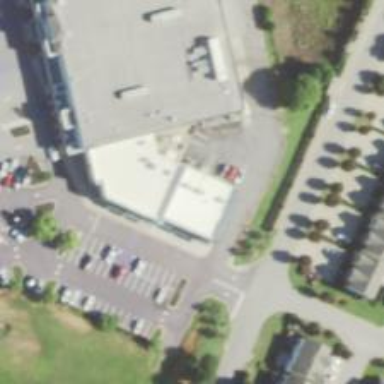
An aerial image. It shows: Fitness centre on leisure land.